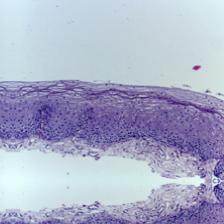
Diagnosis: OSCC